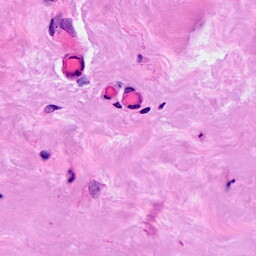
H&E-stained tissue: Breast